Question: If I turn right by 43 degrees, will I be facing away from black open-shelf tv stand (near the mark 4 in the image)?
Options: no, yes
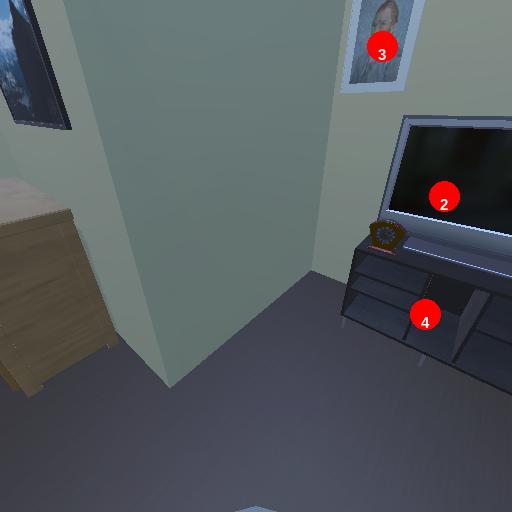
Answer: no